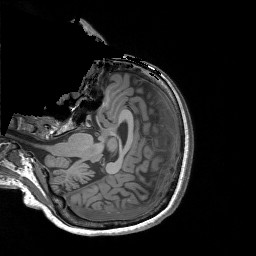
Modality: T1w
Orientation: axial